Aerial crown-view tile of a tropical tree (Barro Colorado Island, Panama), acquired 20240716:
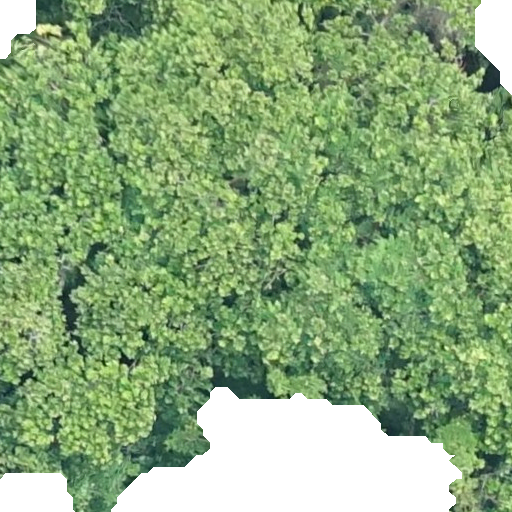
Species: Anacardium excelsum
GBIF accepted scientific name: Anacardium excelsum
Crown area: 761.355 m²